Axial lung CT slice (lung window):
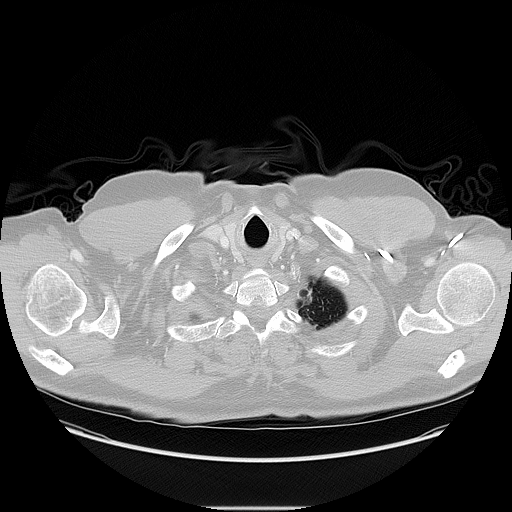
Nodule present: no